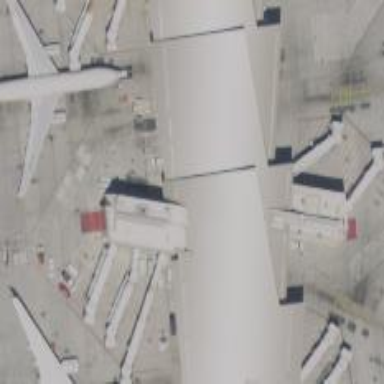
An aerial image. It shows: Airport gate.